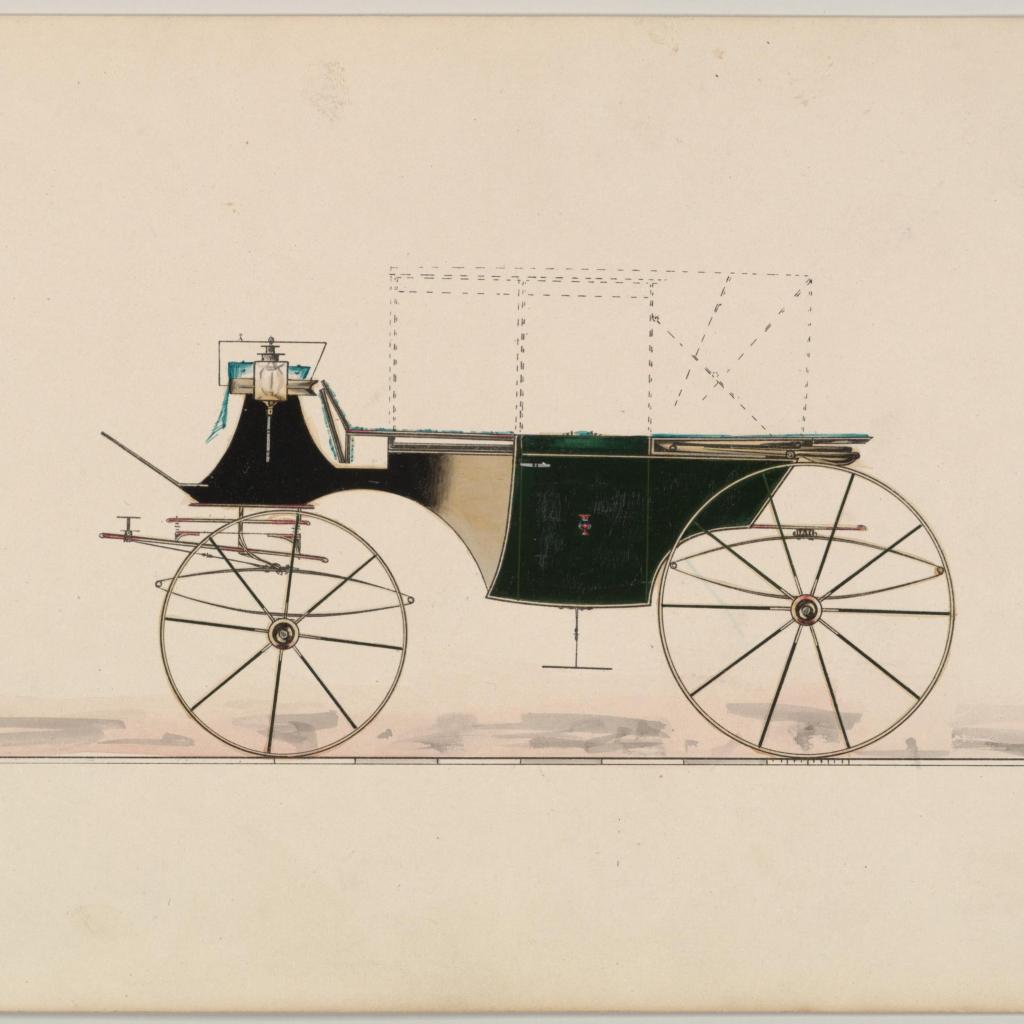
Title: Design for Double Landaulet (unnumbered)
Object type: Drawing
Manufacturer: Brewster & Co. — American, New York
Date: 1850–70
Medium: Pen and black ink, watercolor and gouache with gum arabic
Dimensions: sheet: 6 x 9 1/8 in. (15.2 x 23.2 cm)
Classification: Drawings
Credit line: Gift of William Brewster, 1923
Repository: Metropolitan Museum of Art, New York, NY